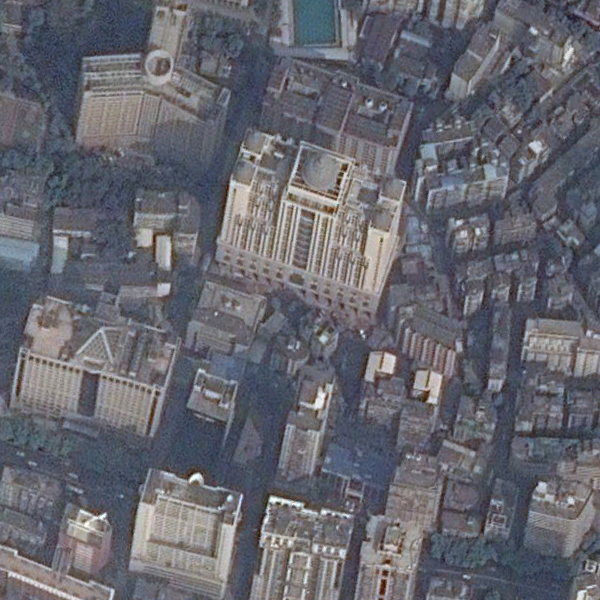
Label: Commercial